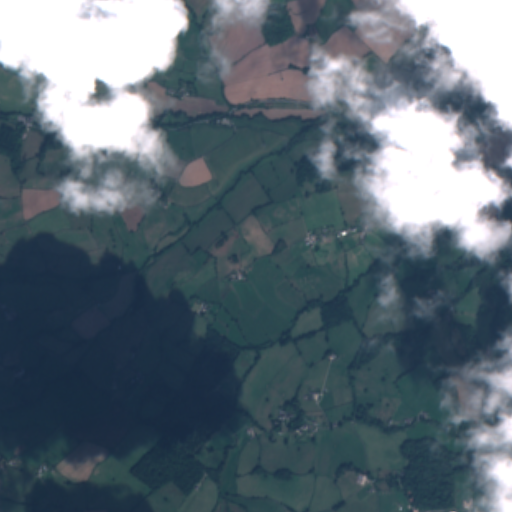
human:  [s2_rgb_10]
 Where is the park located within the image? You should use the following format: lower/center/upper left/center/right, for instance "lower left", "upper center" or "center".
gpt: The park is located in the right of the image.
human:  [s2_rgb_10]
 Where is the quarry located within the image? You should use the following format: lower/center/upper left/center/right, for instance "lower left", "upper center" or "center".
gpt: The quarry is located in the center right of the image.
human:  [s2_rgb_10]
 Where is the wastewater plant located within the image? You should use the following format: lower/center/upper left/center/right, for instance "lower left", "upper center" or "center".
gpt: The wastewater plant is located in the lower right of the image.
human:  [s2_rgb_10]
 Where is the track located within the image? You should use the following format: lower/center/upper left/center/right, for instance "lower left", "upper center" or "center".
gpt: There is no track in the image.